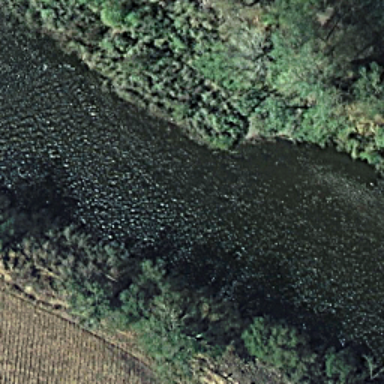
It is a river with black water and a road on one bank of the river .